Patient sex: M
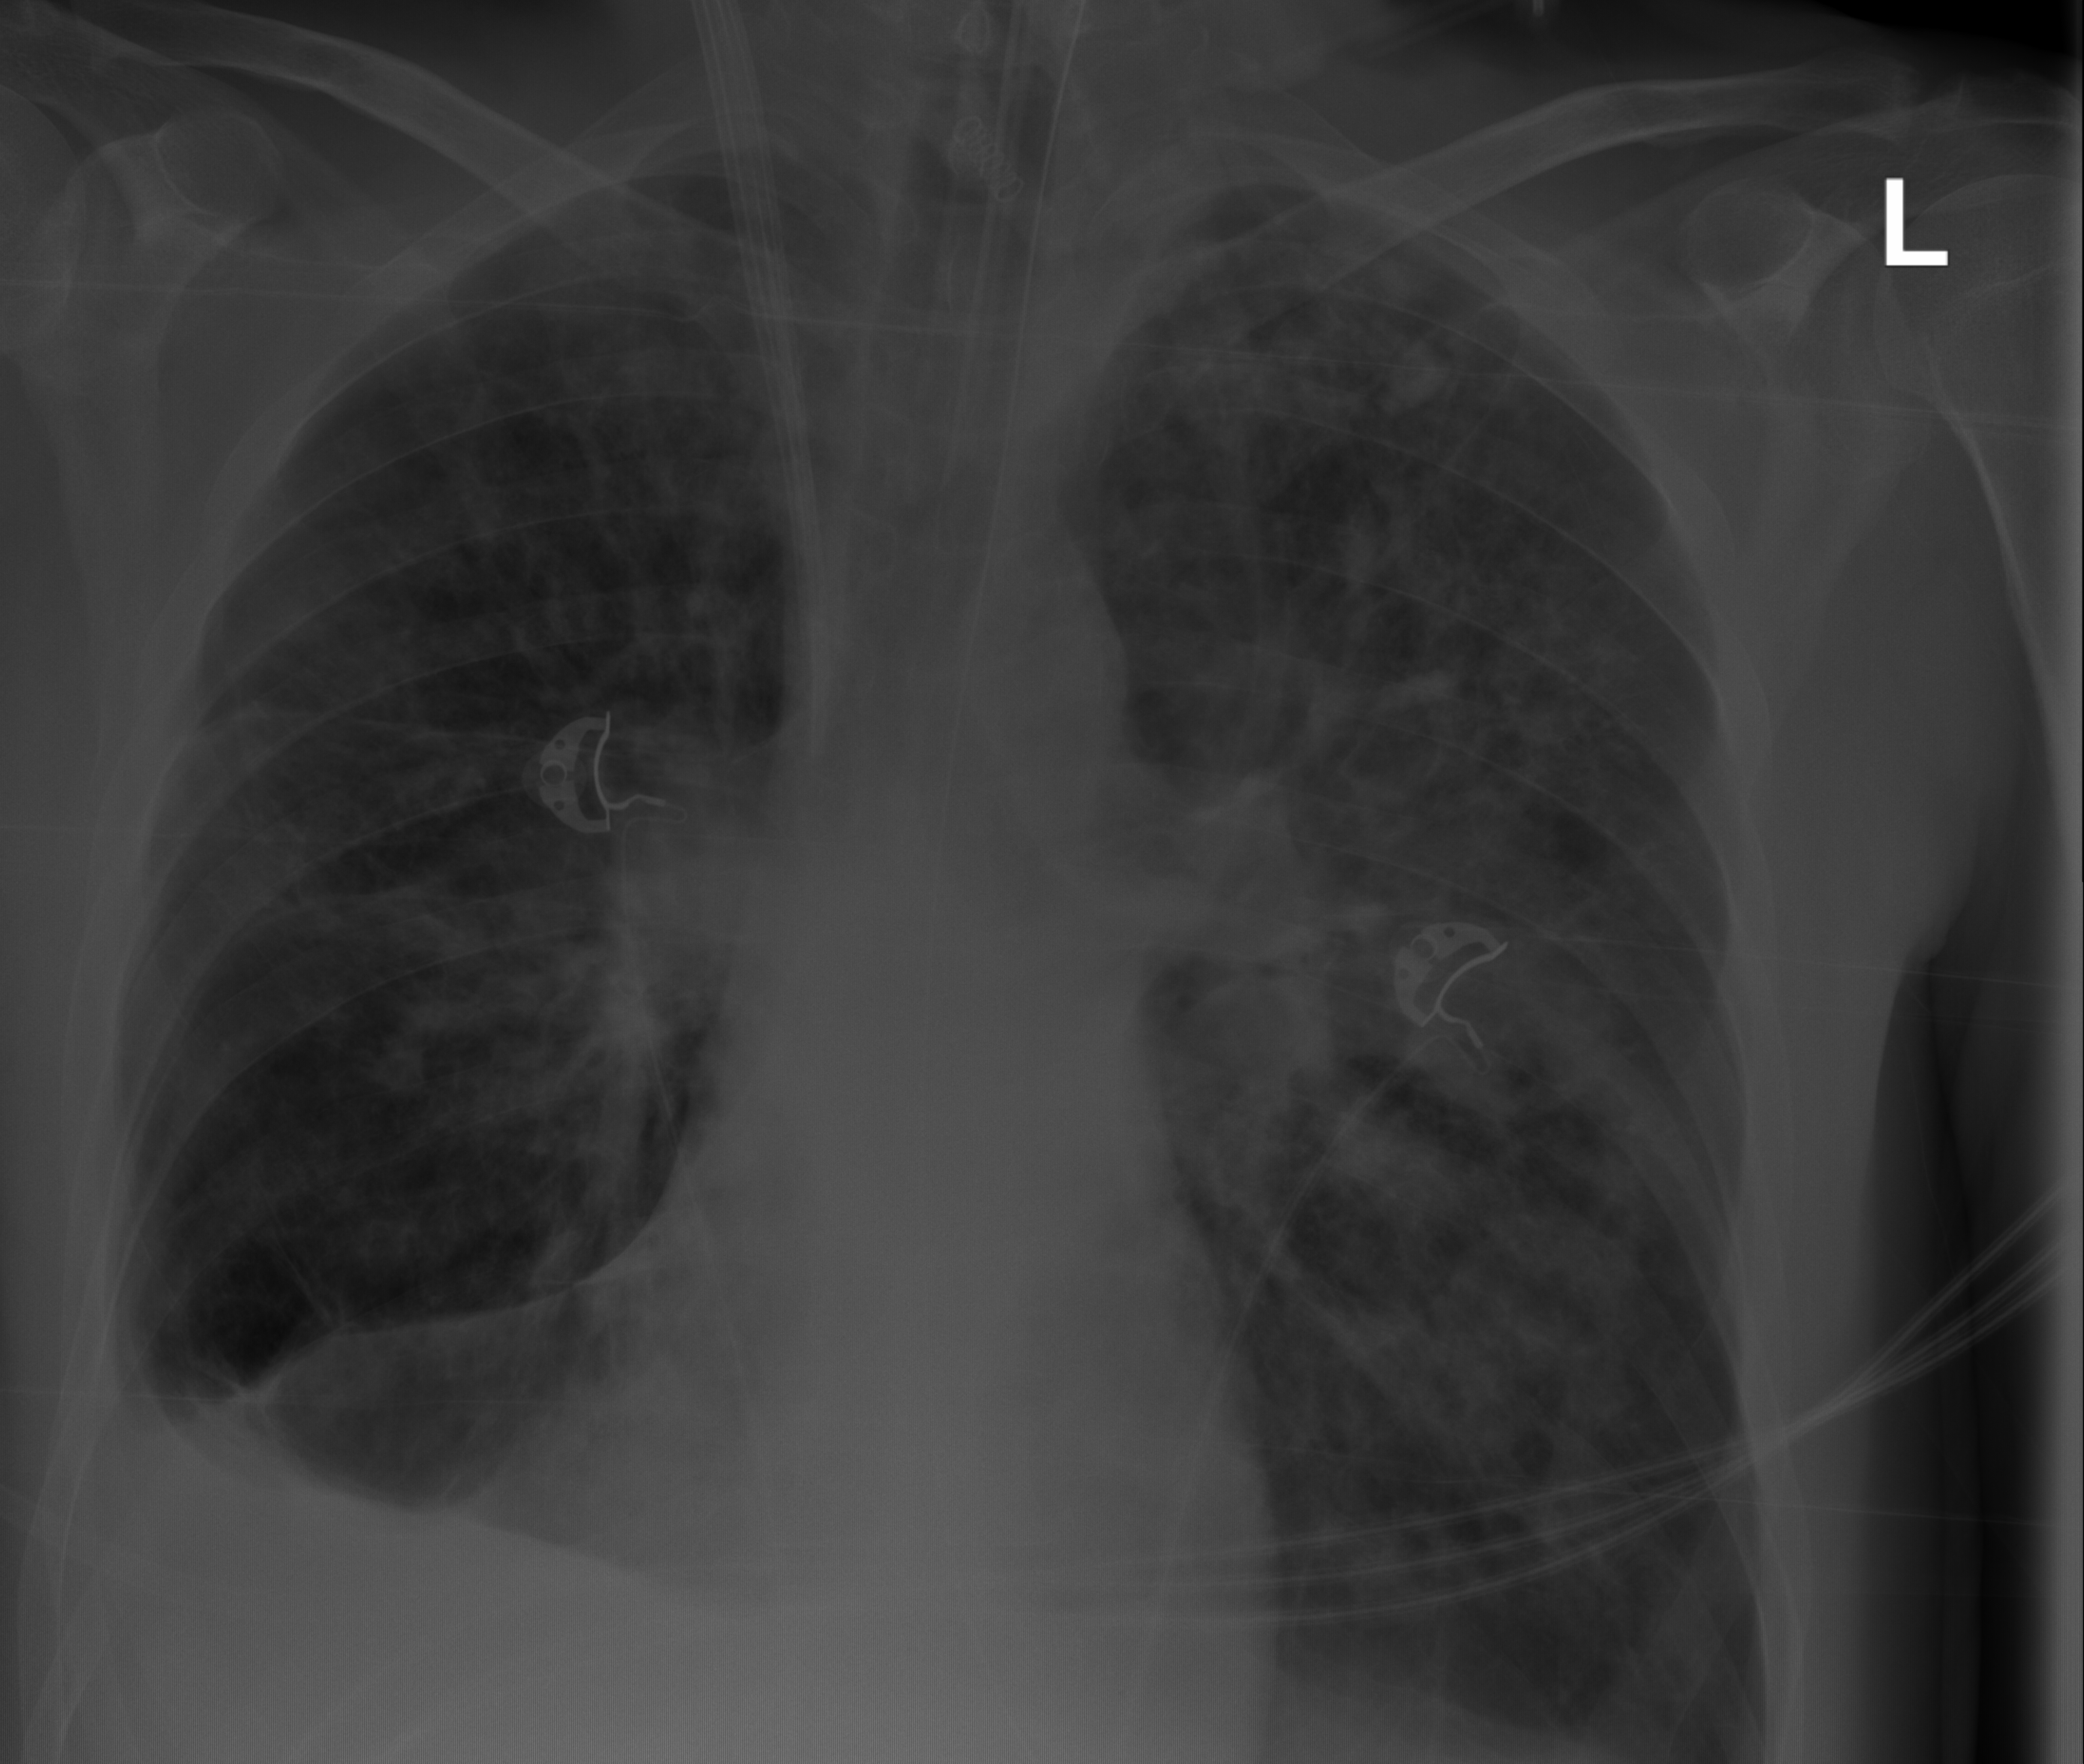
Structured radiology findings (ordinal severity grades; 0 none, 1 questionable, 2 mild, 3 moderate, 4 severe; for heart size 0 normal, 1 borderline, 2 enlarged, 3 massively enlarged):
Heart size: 0
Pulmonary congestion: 2
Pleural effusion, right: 2
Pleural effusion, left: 1
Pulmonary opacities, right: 3
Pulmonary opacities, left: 3
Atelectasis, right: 2
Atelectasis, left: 2